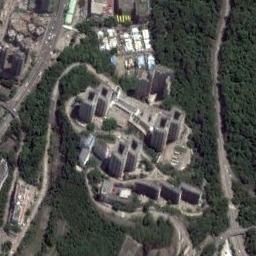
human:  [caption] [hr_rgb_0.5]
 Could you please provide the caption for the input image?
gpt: The buildings in the business district are very tall and there are not many trees .

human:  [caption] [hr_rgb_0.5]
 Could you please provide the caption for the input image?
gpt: In a business district there are many tall buildings and a few lawns and several roads and many trees .

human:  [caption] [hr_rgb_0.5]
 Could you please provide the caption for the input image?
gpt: The commercial area is consist of many tall buildings next to the trees .

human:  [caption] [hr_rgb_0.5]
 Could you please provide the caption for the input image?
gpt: A commercial area with some high-rise buildings is surrounded by the forest and some roads go through the forest .

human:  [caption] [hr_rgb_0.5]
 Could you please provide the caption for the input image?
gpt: There are some buildings surrounded by many green trees on a commercial area .